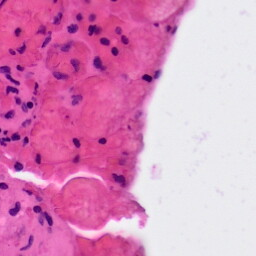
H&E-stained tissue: Colon